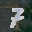
Label: 7